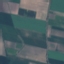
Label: AnnualCrop